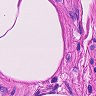
Metastatic tissue present: no